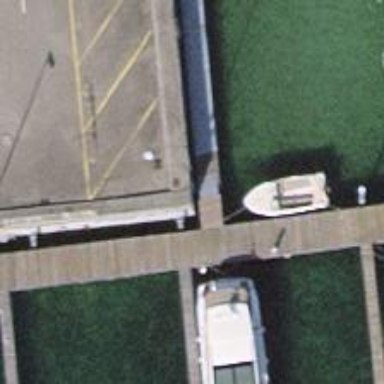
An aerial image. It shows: Man-made pier.